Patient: sex F, age 68
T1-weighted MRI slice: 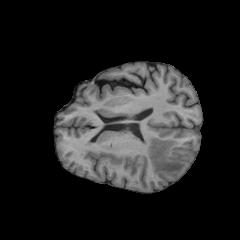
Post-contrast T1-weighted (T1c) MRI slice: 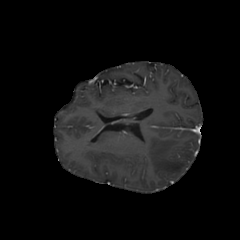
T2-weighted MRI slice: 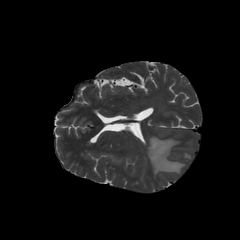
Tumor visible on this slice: yes
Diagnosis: Glioblastoma, IDH-wildtype
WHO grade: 4